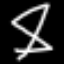
Label: hourglass